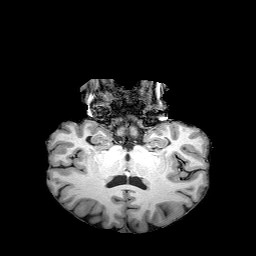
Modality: T1w
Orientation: sagittal
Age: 54
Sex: female
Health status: healthy